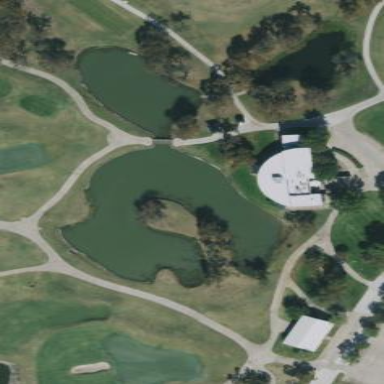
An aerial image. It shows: Water hazard on golf course. The hazard is natural water feature.